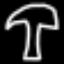
Label: mushroom